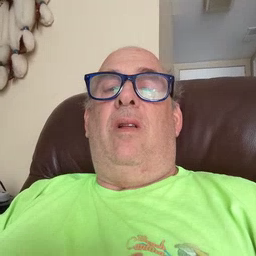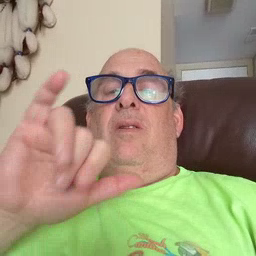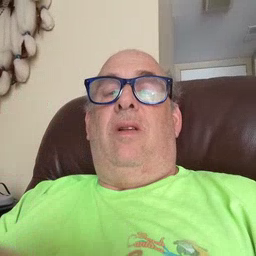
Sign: that